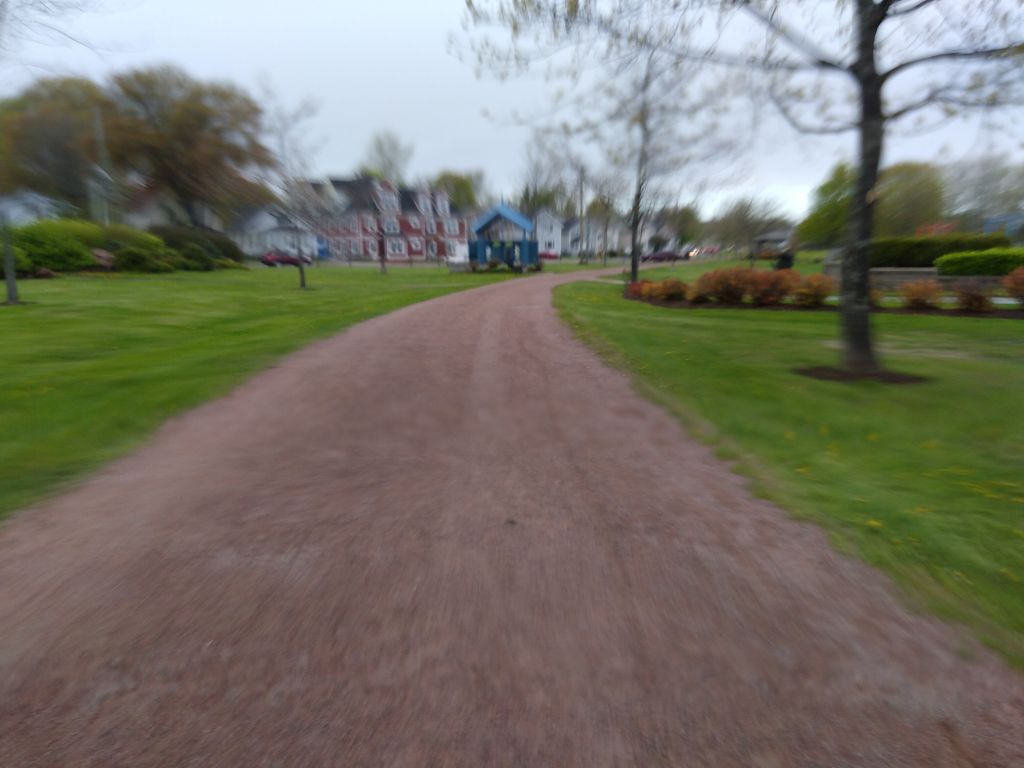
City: charlottetown